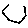
Label: hexagon